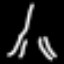
Label: The Eiffel Tower